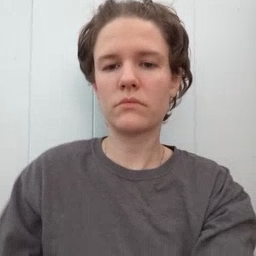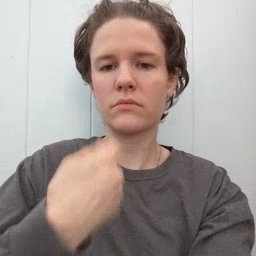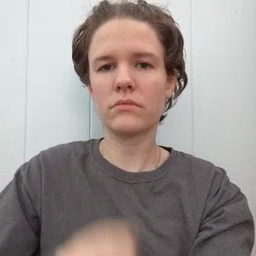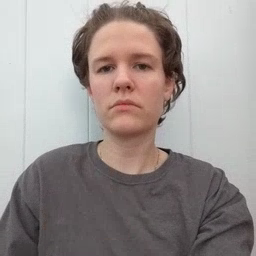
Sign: zipper